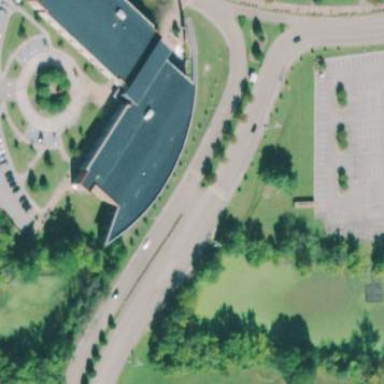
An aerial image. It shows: College building.